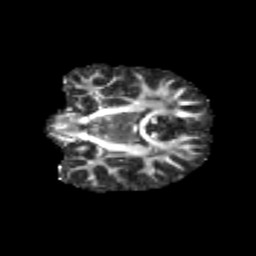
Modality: FA
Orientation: coronal
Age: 10
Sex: male
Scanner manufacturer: siemens
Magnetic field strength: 3 T
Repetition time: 3.8 s
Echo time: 0.07 s